九年级 · 画法几何学
(本小题8.0分)

在正方形 $A B C D$ 中, 将边 $A D$ 绕点 $A$ 逆时针旋转 $\alpha\left(0^{\circ}<\alpha<90^{\circ}\right)$ 得到线段 $A E, A E$ 与 $C D$ 延长线相交于点 $F$, 过 $B$ 作 $B G / / A F$ 交 $C F$ 于点 $G$, 连接 $B E$.

图1

图2

(1)如图1, 求证: $\angle B G C=2 \angle A E B$;

(2)当 $\left(45^{\circ}<\alpha<90^{\circ}\right)$ 时，依题意补全图2，用等式表示线段 $A H, E F, D G$ 之间的数量关系, 并证明.

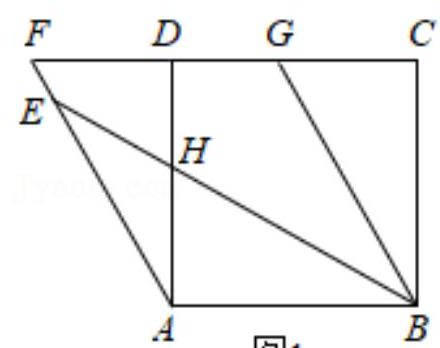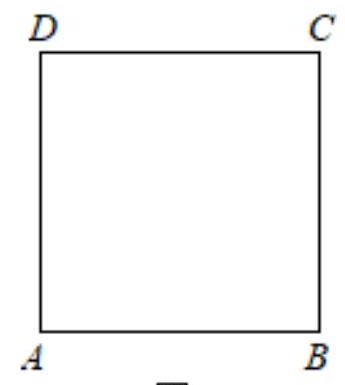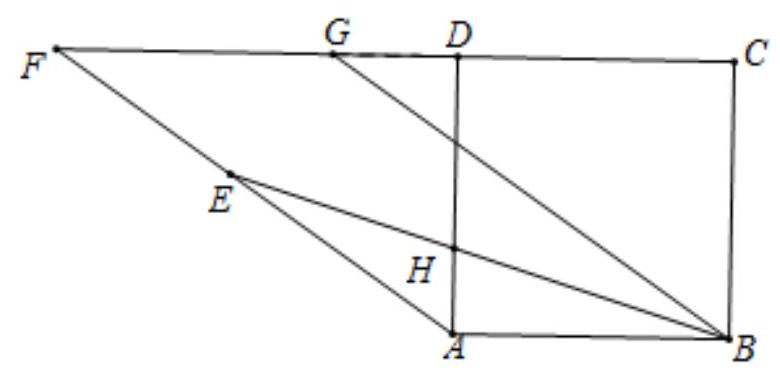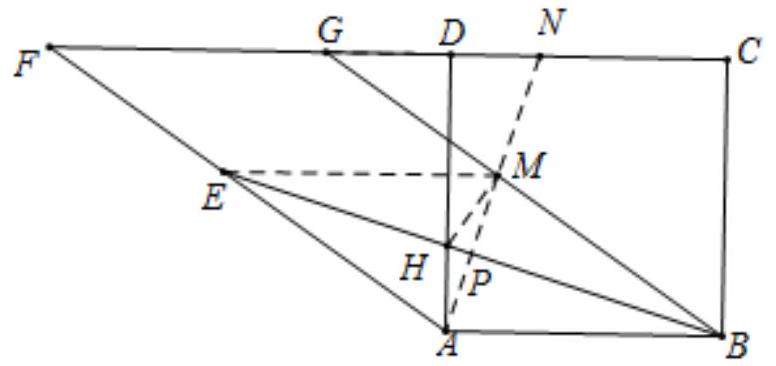
答案: 解：(1)证明： $\because$ 边 $A D$ 绕点 $A$ 逆时针旋转 $\alpha\left(0^{\circ}<\alpha<90^{\circ}\right)$ 得到线段 $A E$,

$\therefore A D=A E$,

$\because$ 正方形 $A B C D$,

$\therefore A B=A D=A E$,

$\therefore \angle A E B=\angle A B E$,

$\because B G / / A F$,

$\therefore \angle A E B=\angle G B E$,

$\therefore \angle A B E=\angle A E B=\angle G B E$,

$\therefore \angle A B G=2 \angle A E B$,

$\because$ 正方形 $A B C D$,

$\therefore A B / / C D$,

$\therefore \angle B G C=\angle A B G$,

$\therefore \angle B G C=2 \angle A E B$;

(2)补全图2如下:

线段 $A H, E F, D G$ 之间的数量关系为: $E F=A H+D G$,

理由如下:

在 $D C$ 上取 $D N=A H$, 连接 $A N$ 交 $B G$ 于 $M$, 交 $B E$ 于 $P$, 连接 $H M, E M$, 如图:

$\because$ 正方形 $A B C D$,

$\therefore A B=A D, \angle A D N=\angle B A H=90^{\circ}$,

又 $D N=A H ，$

$\therefore \triangle A D N \cong \triangle B A H(S A S)$,

$\therefore \angle D N A=\angle A H B, \angle D A N=\angle A B H$,

$\because \angle D N A+\angle D A N=90^{\circ}$,

$\therefore \angle D A N+\angle A H B=90^{\circ}$,

$\therefore \angle A P H=90^{\circ}$,

$\therefore \angle B P M=\angle B P A=90^{\circ}$,

由(1)知 $\angle A B E=\angle G B E$,

且 $B P=B P$,

$\therefore \triangle A B P \cong \triangle M B P(A S A)$,

$\therefore A B=M B$,

而 $B H=B H, \angle A B E=\angle G B E$,

$\therefore \triangle A B H \cong \triangle M B H(S A S)$,

$\therefore \angle H A B=\angle H M B=90^{\circ}$,

$\therefore A 、 H 、 M 、 B$ 共圆，

$\therefore \angle A H B=\angle A M B=\angle G M N$,
$\therefore \angle D N A=\angle G M N$,

$\therefore G N=G M$,

$\because C F / / A B, B G / / A F$,

$\therefore$ 四边形 $A B G F$ 是平行四边形,

$\therefore B G=A F$,

$\because A E=A D=A B=M B$,

$\therefore E F=G M$,

$\therefore E F=G N$,

$\because G N=D G+D N$,

$\therefore E F=D G+A H$.

解析: 本题考查正方形性质应用及全等三角形的性质和判定, 难度较大, 解题的关键是构造辅助线,将 $A H+D G$ 转化为 $G N$.

(1)根据 $B G / / A F$, 得到 $\angle G B E=\angle A E B$, 由 $A D$ 绕点 $A$ 逆时针旋转 $\alpha$ 得到线段 $A E$, 得到 $A E=A B, \angle A B E=$ $\angle A E B=\angle G B E$, 由正方形性质得到 $C D / / A B$, 得到 $\angle B G C=2 \angle A E B$;

(2)按照题意补全图形即可, 在 $D C$ 上取 $D N=A H$, 连接 $A N$ 交 $B G$ 于 $M$, 交 $B E$ 于 $P$, 连接 $H M, E M$, 利用 $\triangle A D N \cong \triangle B A H 、 \triangle A B P \cong \triangle M B P 、 \triangle A B H \cong \triangle M B H$ 证明 $A 、 H 、 M 、 B$ 共圆, 从而可得 $\angle D N A=\angle G M N$, $G N=G M$, 再证明 $E F=G M$, 即可得到 $E F=A H+D G$.